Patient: sex F, age 27
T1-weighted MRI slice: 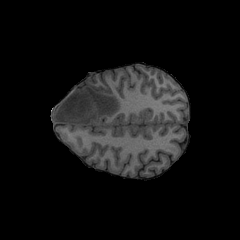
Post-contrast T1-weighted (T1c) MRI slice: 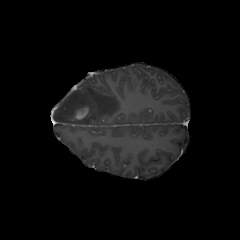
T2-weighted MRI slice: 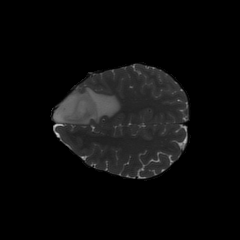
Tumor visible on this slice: yes
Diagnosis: Astrocytoma, IDH-mutant
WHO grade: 4